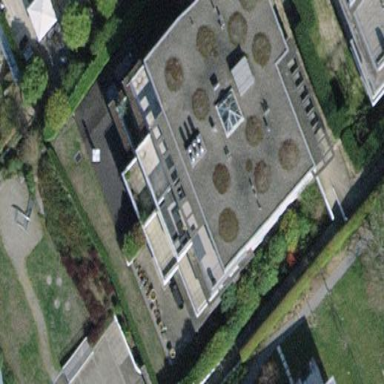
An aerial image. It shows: Building with flat roof oriented across its structure.